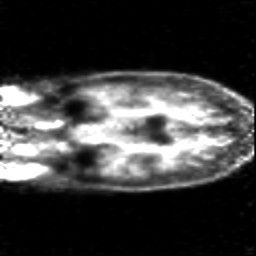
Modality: PET
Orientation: coronal
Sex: female
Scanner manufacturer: siemens